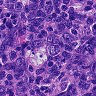
Metastatic tissue present: no